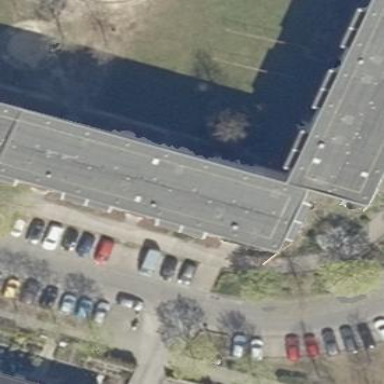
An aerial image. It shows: Building with apartments and flat roof.